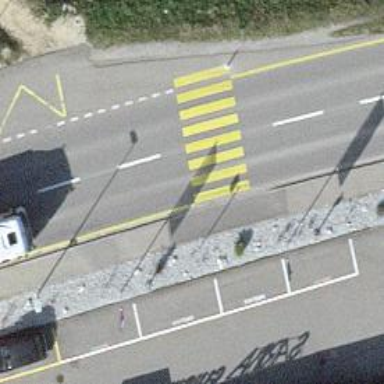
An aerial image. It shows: Zebra crossing on the road.